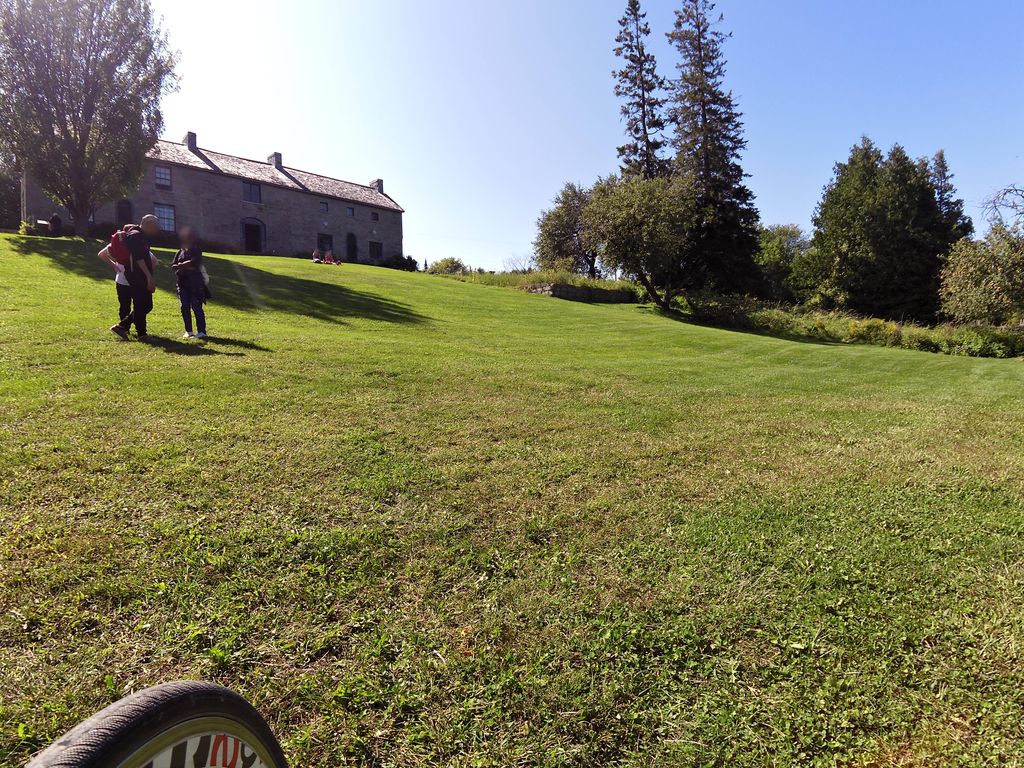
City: ottawa-gatineau